Question: After importing GoogleVRForUnity I can't find the VR SDKs Cardboard and Daydream in Player Settings -> Other -> Virtual Reality SDKs.

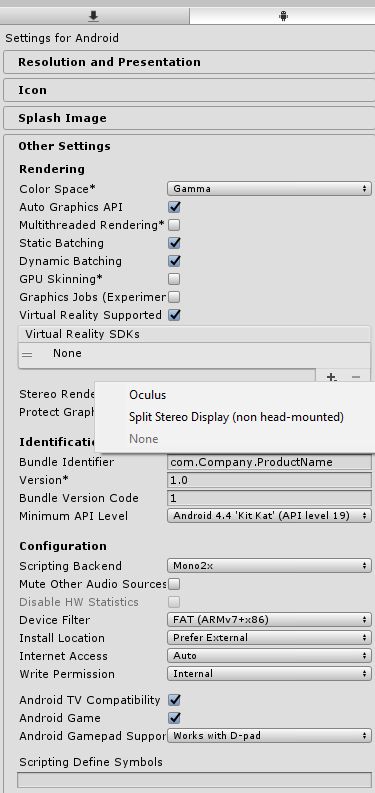
Answer: Cardboard SDK and DayDream are available on the beta only for the moment